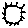
Label: sun